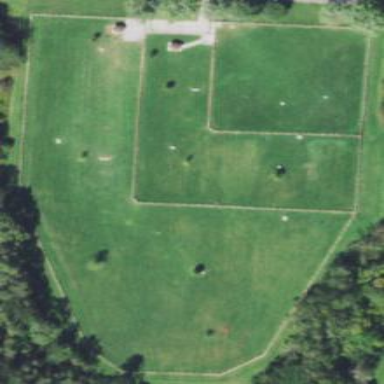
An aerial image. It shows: Dog park for leisure land.